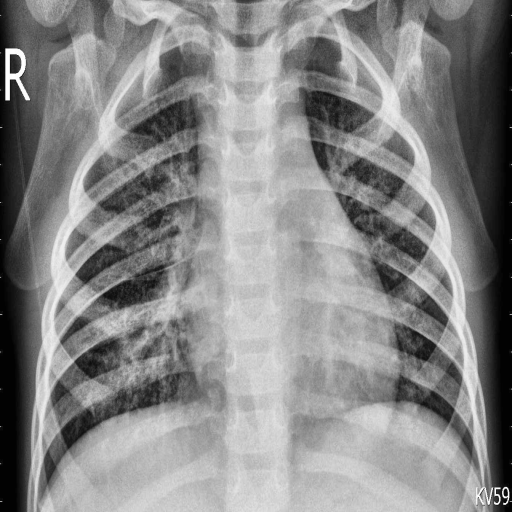
Finding: PNEUMONIA